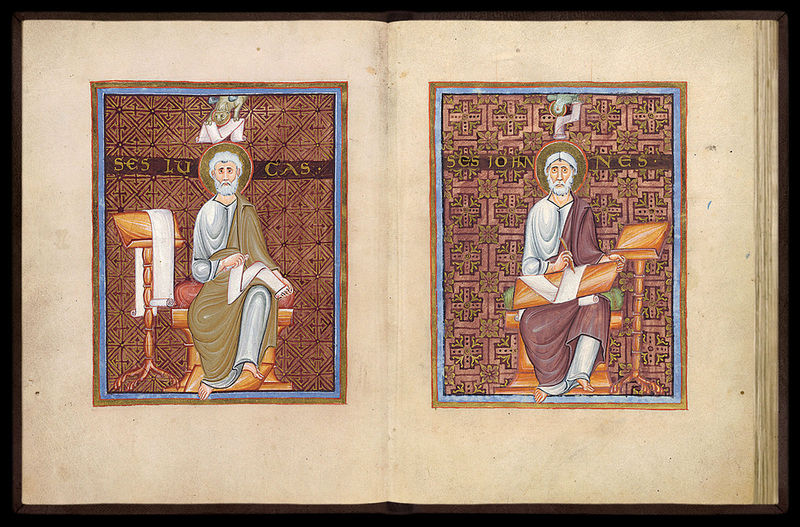
Titel: Egbert- Codex (Codex Egberti)
Institution: Trier, Stadtbibliothek/Stadtarchiv
Schlagwörter: mann, sitzen, männer, raum, zeichnung, malerei, muster, ornament, bart, bärte, bibel, johannes, rahmen, bild, sitzend, frontal, schrift, papier, zwei, schemel, thron, ramen, podest, gemustert, buch, vergoldet, kreuz, religion, pult, verziert, rolle, pergament, heiligenschein, kreuze, nimbus, schreiben, toga, mittelalter, heiliger, schriftrolle, ständer, löwe, heilige, schreiber, schreibstube, stier, sakral, ikone, latein, johannes der täufer, halo, heiligenscheine, apostel, buchmalerei, doppelseite, evangelium, evangelisten, evangeliar, lukas, ornamet, propheten, heiliger johannes, lucas, ambo, likas, rednerpult, bildseite